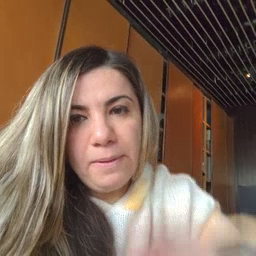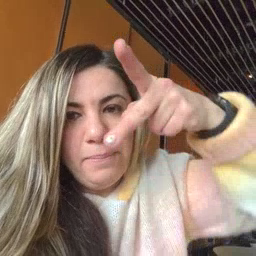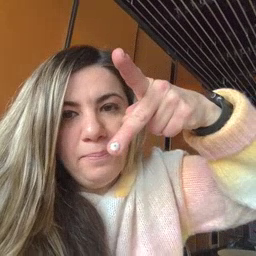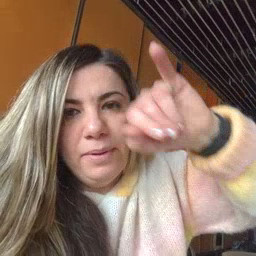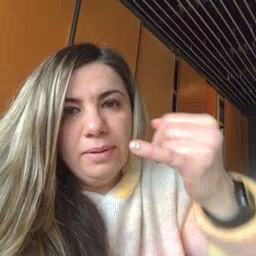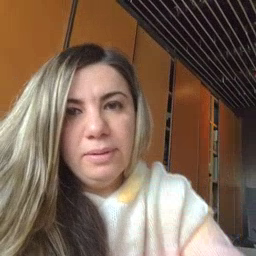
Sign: pajamas